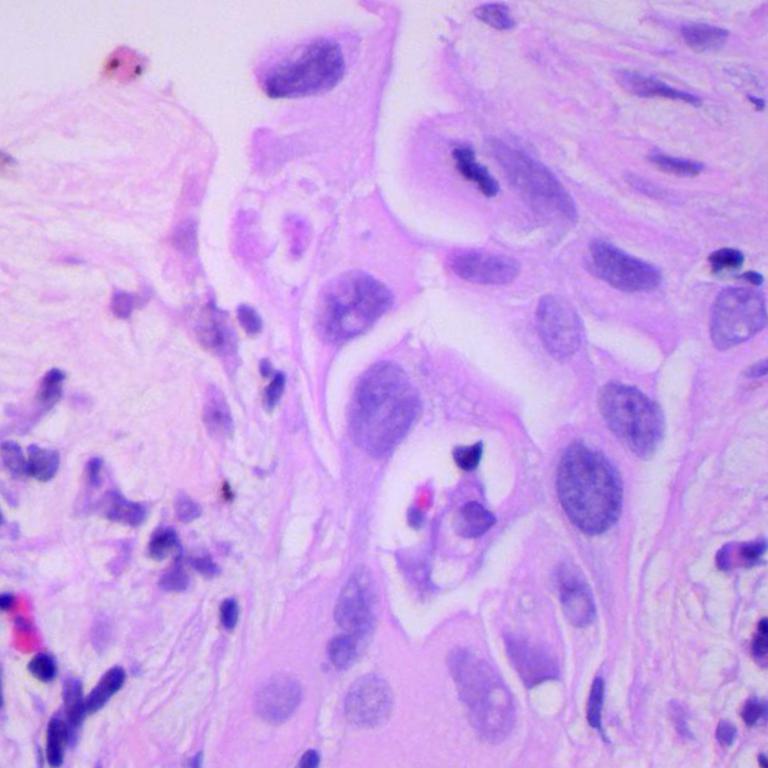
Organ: lung
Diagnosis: adenocarcinomas